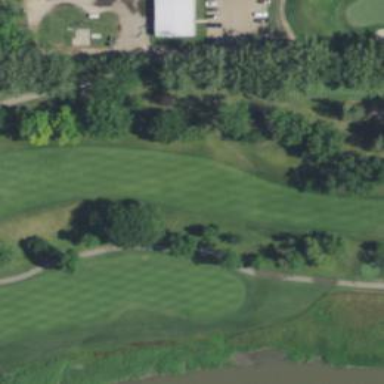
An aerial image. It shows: Scenic golf fairway.